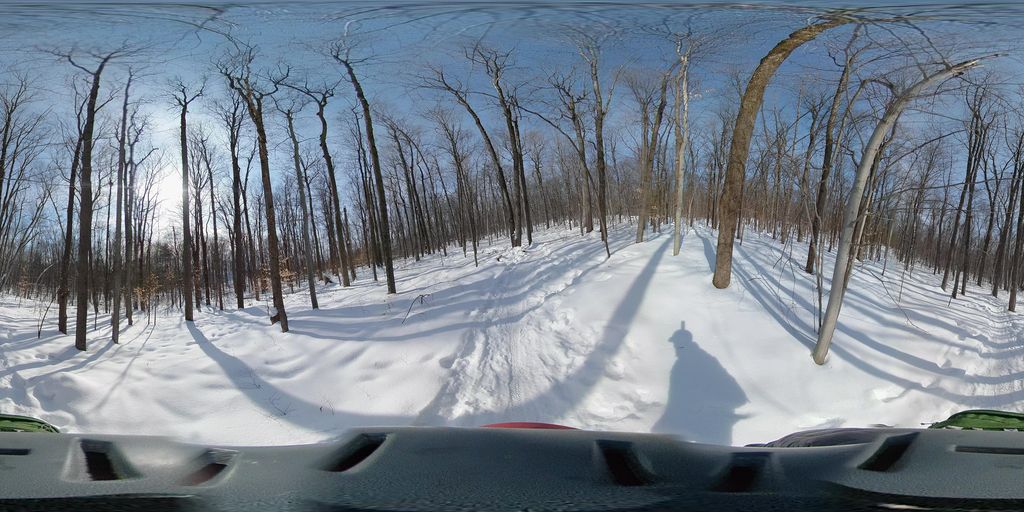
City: ottawa-gatineau